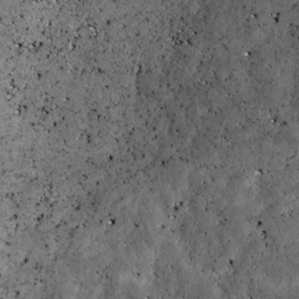
Label: non_frost